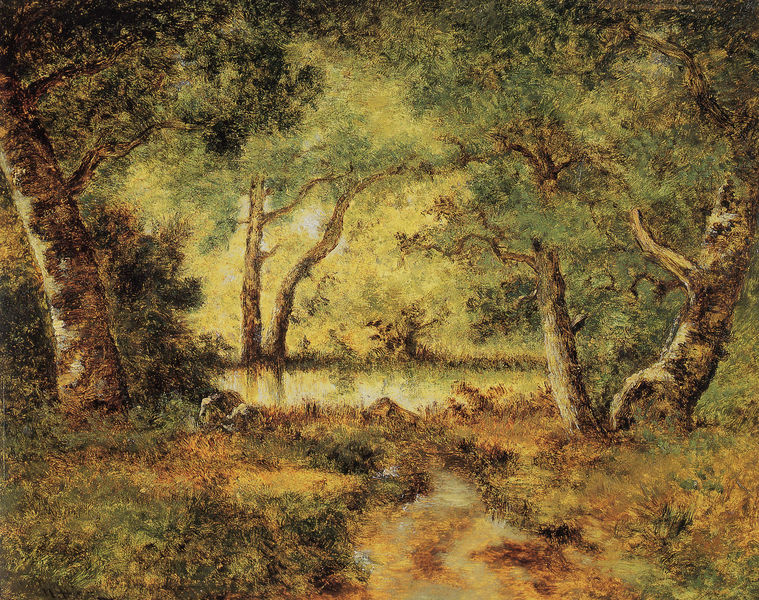
Titel: La mare aux fées, fôret de Fontainebleau, Der Teich der Feen, Wald von Fontainebeau
Künstler: Narcisse Diaz
Standort: Dijon
Institution: Musée des Beaux-Arts
Schlagwörter: baum, blau, blätter, gemälde, himmel, laub, schatten, wasser, weiß, bäume, fluss, gelb, grün, impressionismus, landschaft, menschen, ocker, see, teich, ufer, äste, abend, braun, grau, hell, licht, gras, park, weg, wiese, spiegel, öl, ast, bach, baumstamm, birke, birken, erde, feld, gräser, natur, spiegelung, stamm, strauch, zweige, busch, gewässer, pfad, sonne, sträucher, boden, gold, paar, blatt, wald, rund, weiher, garten, liebe, moderne, herbst, idylle, romantik, stämme, white, black, green, painting, yellow, impressionistisch, reflection, brown, harmonie, strahlen, lichtung, sumpf, wood, moor, tümpel, life, rock, sky, tree, waldboden, rinde, liebende, sonnenstrahlen, gehölz, laubbäume, field, lake, landscape, nature, water, summer, sun, trees, hain, eiche, barbizon, autumn, brook, forest, grass, light, river, stream, bushes, path, way, impressionism, shadow, brau, fall, bright, meadow, sunlight, sunny, sunshine, human, spring, leaves, trunk, watercolour, art, colors, äume, rost, bush, pond, branches, impressionist, shrub, walt, pool, calm, forrest, shadows, bay, impressionistic, contrast, swamp, tan, still, trail, akryl, mud, woods, bäzme, derdboden, fontainebleau, tree trunks, foliage, logs, trunks, pathway, wurzenln, center, trodden, warm, creek, bark, tre, 1800, moose, 1700, waldstück mit see, magical, seclusion, no people, waterfolor, bushs, swampy, water meadow, yeallow, blo, samuel palmer, waterfolour